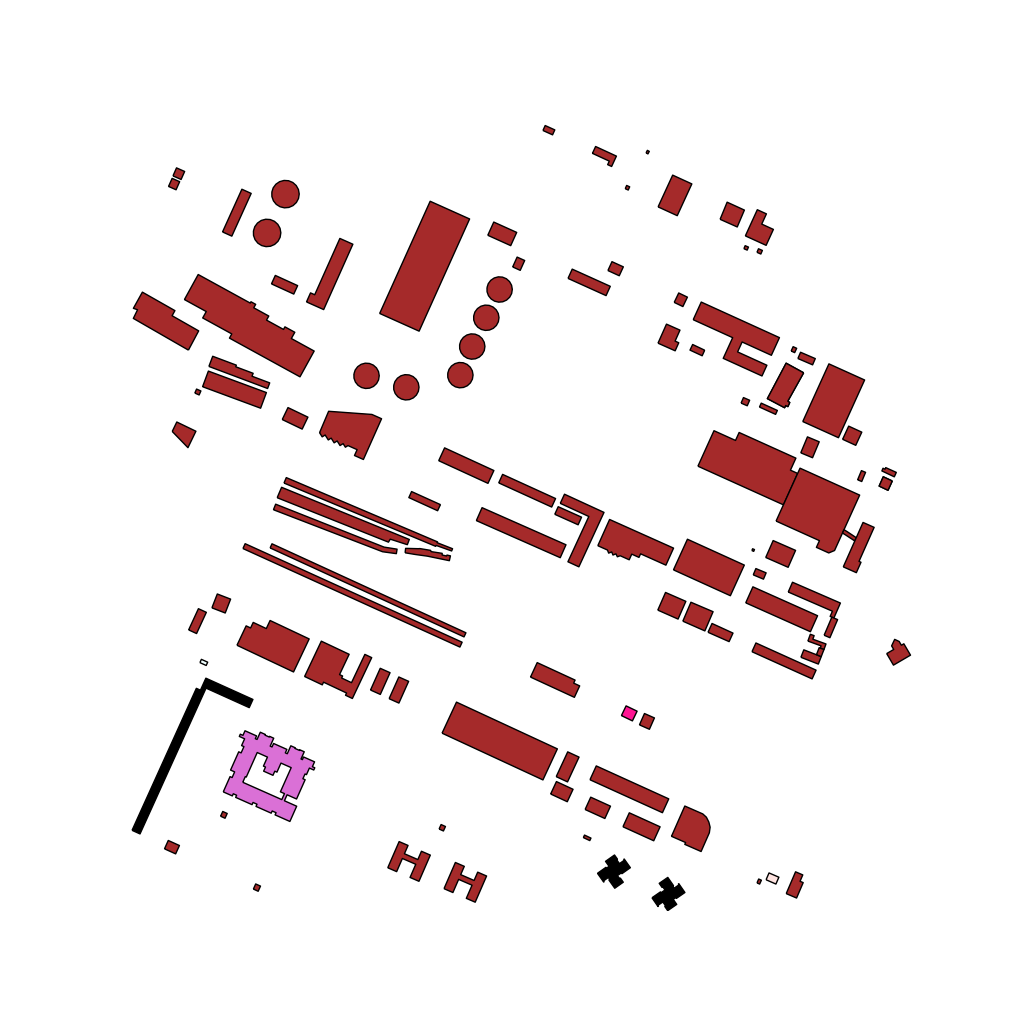
Tags: overhead vector_map, business, industrial, recreation, residential, special, soviet, high_rise, individual_rise, low_rise, medium_rise, density_1, Building, College, Facility, Gas, Grocery, Rail, 1.0 km²